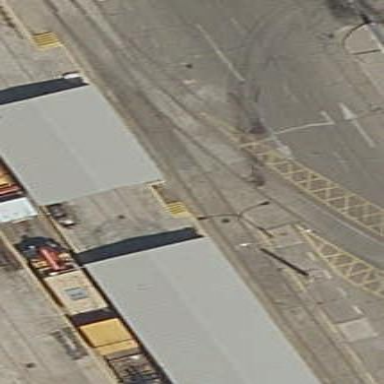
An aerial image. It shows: Warehouse.